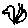
Label: bird